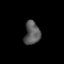
Tissue: lung
Cell type: T cells
Senescence score: 0.1941
Nuclear area (px): 360
Mean DAPI intensity: 89.619